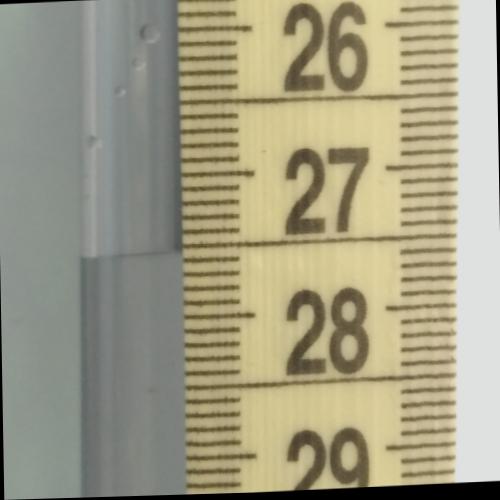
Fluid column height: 27.5 cm